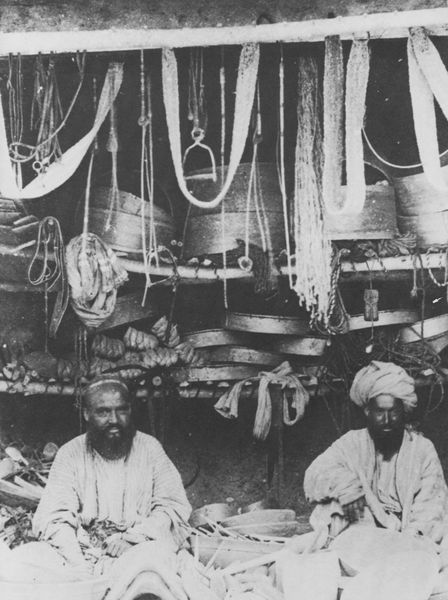
Titel: Turkestanische Händler
Künstler: Russischer Photograph
Standort: Paris
Institution: Musée de l'Homme
Schlagwörter: dunkel, weiß, sitzen, grau, männer, schwarz, gürtel, bart, bärte, regal, vollbart, schnüre, händler, handel, pferd, steigbügel, zwei, laden, markt, seile, taue, foto, fotografie, photographie, töpfe, neger, schwarze, verkäufer, orient, seil, schwarzweiß, photo, halfter, trog, regale, schüsseln, bänder, orientalismus, indien, turban, aufnahme, lager, schals, waren, basar, bazar, geräte, arab, bret, siebe